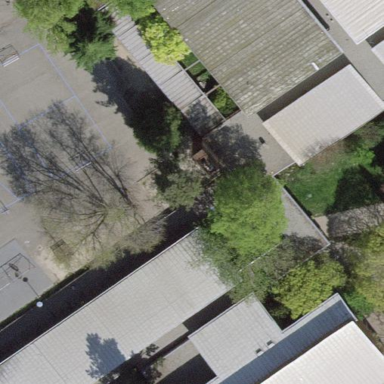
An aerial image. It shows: School building.